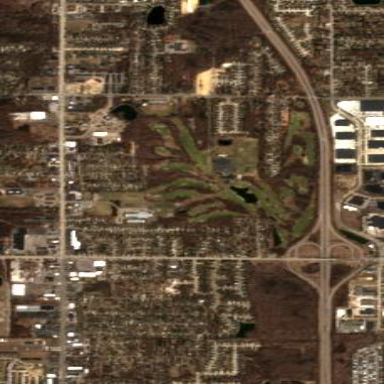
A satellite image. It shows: Golf course surrounded by greenery.